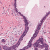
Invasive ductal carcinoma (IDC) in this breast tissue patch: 0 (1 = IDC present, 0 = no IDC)